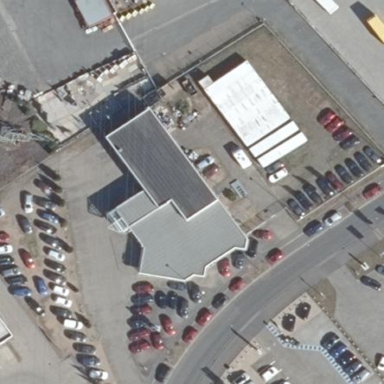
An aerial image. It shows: Car shop.